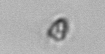
Label: Pyramimonas